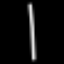
Label: line